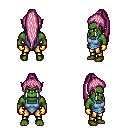
a pixel art fantasy rpg character, male body template, orc, green skin, blue vest, gold greaves, pink extra-long topknot hairstyle, gold gloves, four views (front, back, left, right), 2x2 character sprite sheet, small pixel art, hard edges, no anti-aliasing